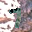
Label: 7